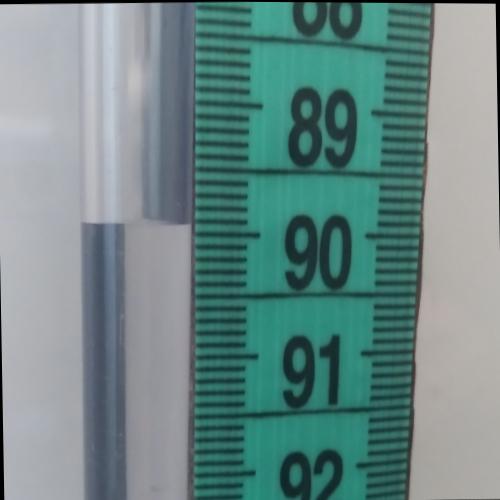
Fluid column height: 89.9 cm